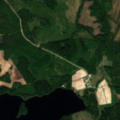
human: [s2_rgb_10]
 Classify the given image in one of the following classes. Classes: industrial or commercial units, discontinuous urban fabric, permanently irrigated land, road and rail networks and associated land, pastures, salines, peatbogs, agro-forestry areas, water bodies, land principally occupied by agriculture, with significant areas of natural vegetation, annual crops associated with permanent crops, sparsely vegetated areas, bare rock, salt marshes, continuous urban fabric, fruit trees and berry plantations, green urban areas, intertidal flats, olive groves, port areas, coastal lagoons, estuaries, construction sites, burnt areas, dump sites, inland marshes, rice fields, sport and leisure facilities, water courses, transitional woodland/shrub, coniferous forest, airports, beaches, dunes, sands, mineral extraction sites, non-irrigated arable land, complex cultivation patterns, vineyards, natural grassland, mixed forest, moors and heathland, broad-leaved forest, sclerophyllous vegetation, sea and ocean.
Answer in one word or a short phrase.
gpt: coniferous forest, mixed forest, transitional woodland/shrub, water bodies